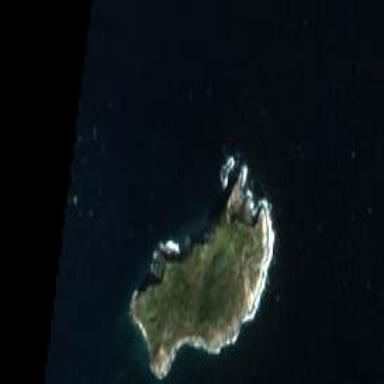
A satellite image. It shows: Islet located along the natural coastline.